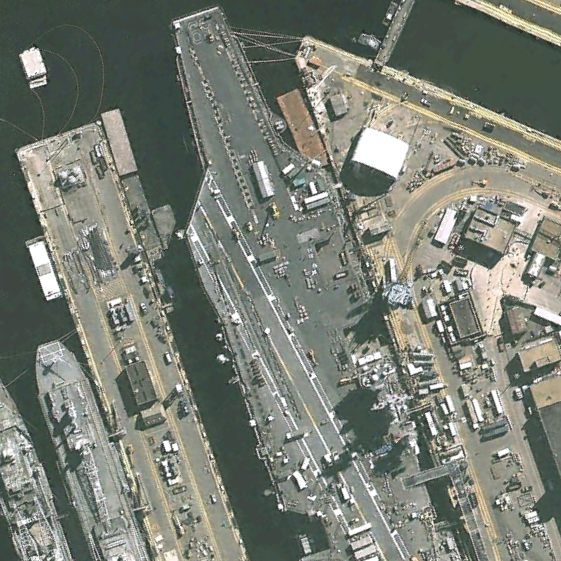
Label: Nimitz-class_aircraft_carrier